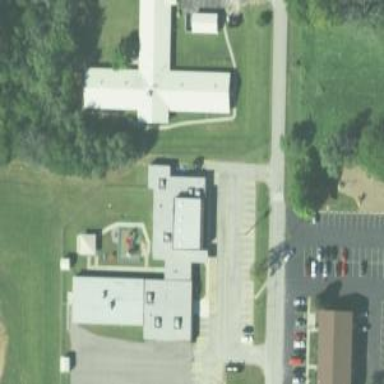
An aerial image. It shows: School building.